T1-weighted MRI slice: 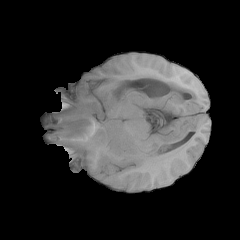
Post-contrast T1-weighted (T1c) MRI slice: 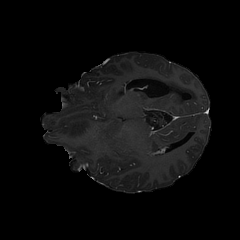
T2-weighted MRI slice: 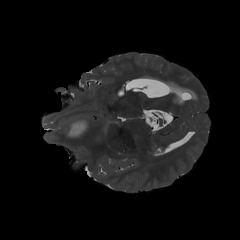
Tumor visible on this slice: yes